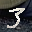
Label: 3